Field crop: maize
Growth stage: 2
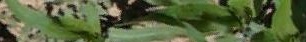
Species: maize